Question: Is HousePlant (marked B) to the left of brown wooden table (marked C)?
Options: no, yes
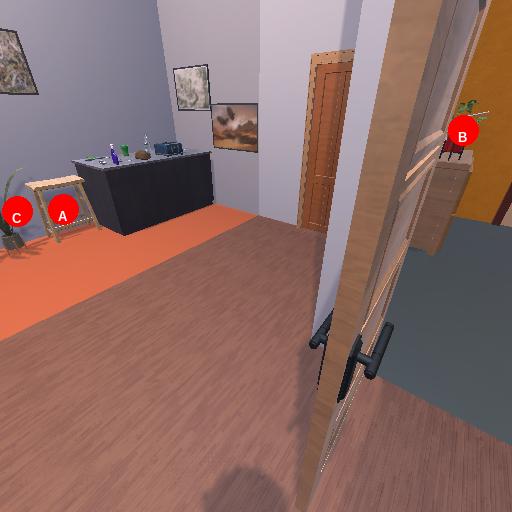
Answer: no